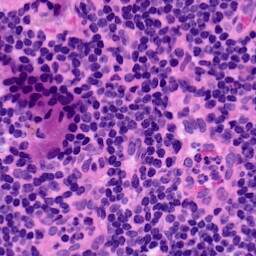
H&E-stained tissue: LymphNode